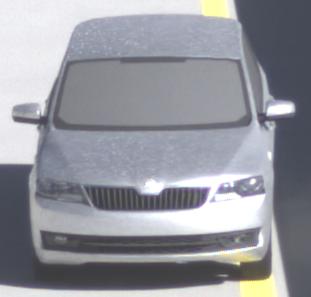
Make: Skoda
Model: Rapid Spaceback 1.2 TSI
Detailed model: Rapid Spaceback
Model produced from: 2013/10
Model produced until: 2015/04
Doors: 5
Color: white
Road condition: dry road
Daytime: morning or afternoon
Contrast: high contrast